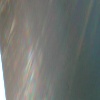
Label: sunburn